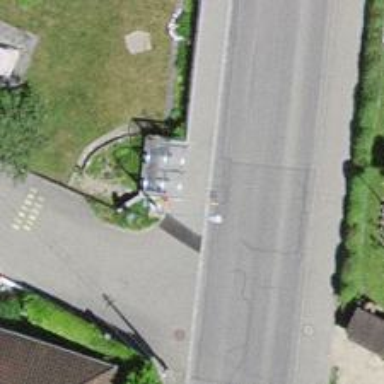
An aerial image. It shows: Bus stop with sheltered platform for public transport.